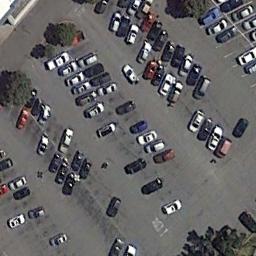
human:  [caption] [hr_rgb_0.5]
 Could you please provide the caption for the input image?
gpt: About a third of the parking spaces in the parking lot are occupied .

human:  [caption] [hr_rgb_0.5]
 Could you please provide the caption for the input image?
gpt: There are some cars on the parking lot .

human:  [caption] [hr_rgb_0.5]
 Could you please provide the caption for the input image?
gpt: The parking lot has some parked cars of different colors .

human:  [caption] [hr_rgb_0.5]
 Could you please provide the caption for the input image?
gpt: Many cars of different styles and colors are on the parking lot .

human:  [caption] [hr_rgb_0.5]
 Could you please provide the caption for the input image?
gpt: There are some cars on the parking lot .